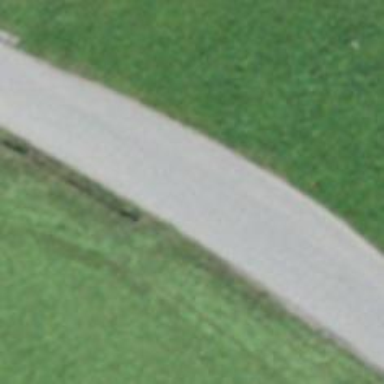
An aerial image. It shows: Passing place on the road.